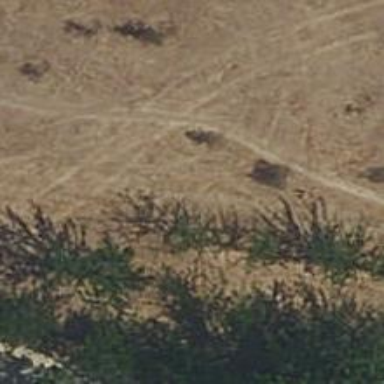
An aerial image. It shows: Dirt path.